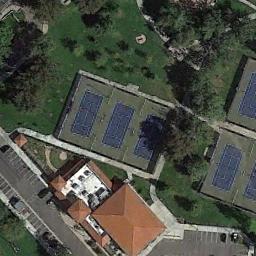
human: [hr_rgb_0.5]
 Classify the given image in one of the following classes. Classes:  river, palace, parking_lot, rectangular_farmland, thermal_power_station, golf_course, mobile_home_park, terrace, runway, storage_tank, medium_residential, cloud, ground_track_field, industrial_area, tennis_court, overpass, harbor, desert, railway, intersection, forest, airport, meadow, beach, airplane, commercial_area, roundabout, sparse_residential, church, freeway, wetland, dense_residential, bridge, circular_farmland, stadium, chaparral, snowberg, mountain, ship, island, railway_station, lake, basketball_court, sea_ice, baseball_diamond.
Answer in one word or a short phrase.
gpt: tennis_court